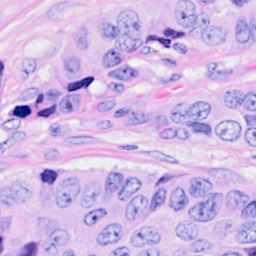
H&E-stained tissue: Breast